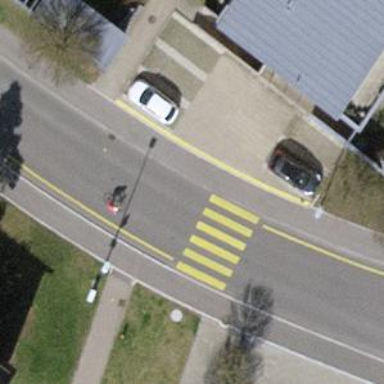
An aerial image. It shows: Zebra crossing on the road.